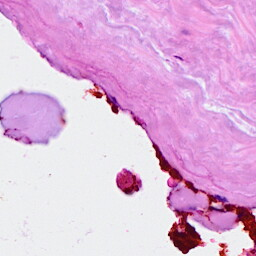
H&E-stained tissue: Breast